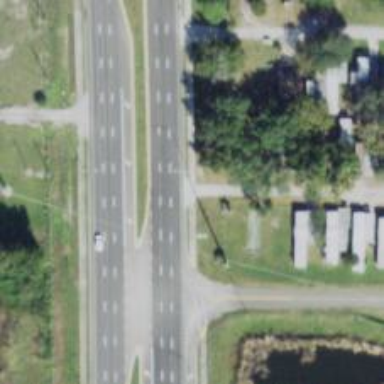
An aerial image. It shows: Unmarked crossing on the road.